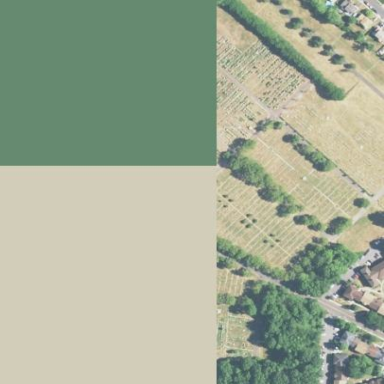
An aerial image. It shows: Cemetery.